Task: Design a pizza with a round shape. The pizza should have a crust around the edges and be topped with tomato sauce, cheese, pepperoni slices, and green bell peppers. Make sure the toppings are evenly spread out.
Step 535:
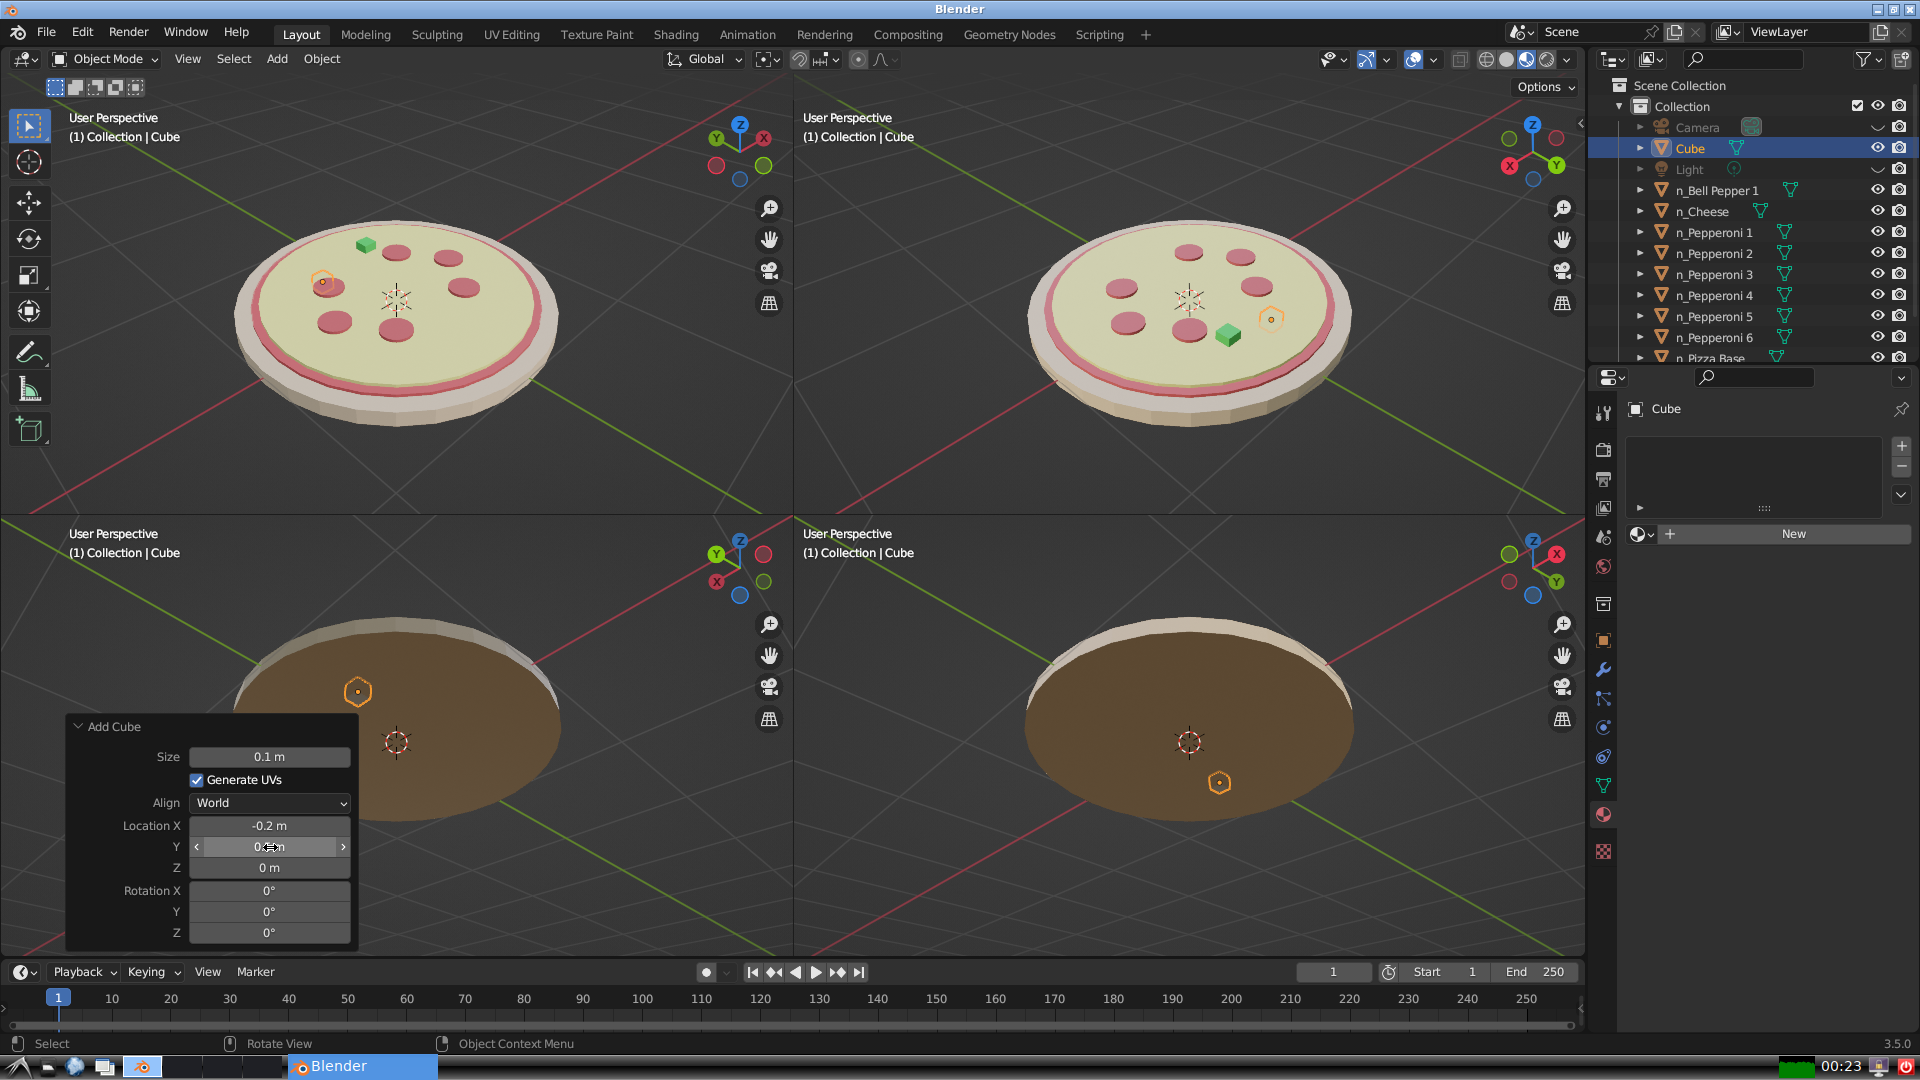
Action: {"mouse_move": [270, 867]}